Question: I'm getting different image sizes in a UIBarButtonItem when I install the same app on the same device through Xcode and through an IPA (iTunes).

As you can see, the image appears to fit in the button when the app is installed from Xcode, but it appears larger when the app is installed from an IPA.
I'm using the following code:
'''
UIBarButtonItem *openLeftMenu = [[UIBarButtonItem alloc] initWithImage:[UIImage imageNamed:@"MenuIcon.png"] style:UIBarButtonItemStylePlain target:self.viewDeckController action:@selector(toggleLeftView)];
[[self navigationItem] setLeftBarButtonItem:openLeftMenu];
'''
The image "MenuIcon.png" is 30 x 25. There is no other image in the directory with that name. I've noticed this issue on both an iPhone 5 and an iPhone 4, which are both running iOS 6.x.
What is going on here and how can I fix this? How do I know which representation of my app is more accurate? When I submit this app to the app store, when people download it, which will it look like?
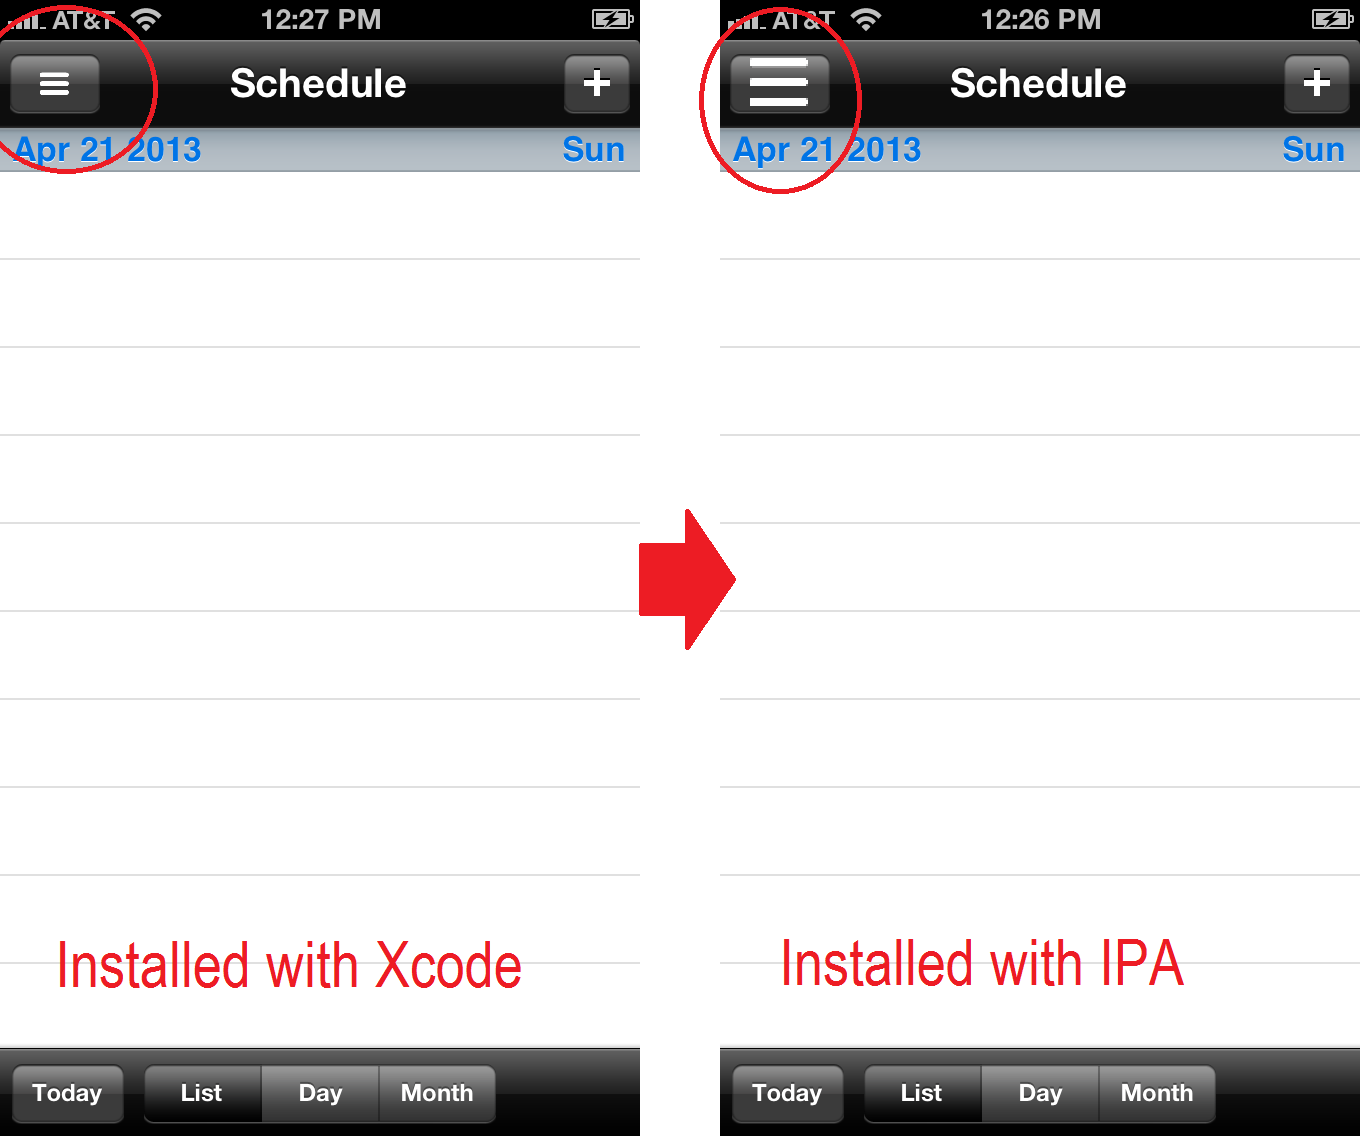
Answer: Do you include a retina version of the icon (MenuIcon@2x.png). If not, add one. I have a feeling this could be leading to the discrepancy